Interaction volume radius: 10 \u00c5
Interaction volume height: 10 \u00c5
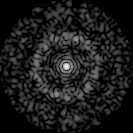
Disorder parameter: 0.848